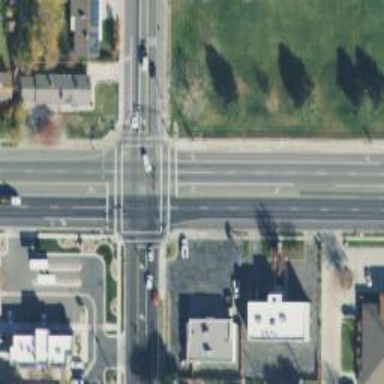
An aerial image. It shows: Crossing with line markings on the road.